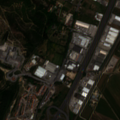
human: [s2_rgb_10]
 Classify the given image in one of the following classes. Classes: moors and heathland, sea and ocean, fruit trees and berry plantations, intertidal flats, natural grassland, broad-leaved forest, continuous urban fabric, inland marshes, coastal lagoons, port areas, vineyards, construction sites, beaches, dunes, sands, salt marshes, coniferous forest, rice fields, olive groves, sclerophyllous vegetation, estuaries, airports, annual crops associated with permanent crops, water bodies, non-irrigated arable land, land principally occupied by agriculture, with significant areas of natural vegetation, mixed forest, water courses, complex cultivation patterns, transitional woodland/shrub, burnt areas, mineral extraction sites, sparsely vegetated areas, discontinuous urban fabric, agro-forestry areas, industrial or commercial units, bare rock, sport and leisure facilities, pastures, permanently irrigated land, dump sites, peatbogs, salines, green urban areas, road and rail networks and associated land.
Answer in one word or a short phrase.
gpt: discontinuous urban fabric, industrial or commercial units, road and rail networks and associated land, permanently irrigated land, complex cultivation patterns, land principally occupied by agriculture, with significant areas of natural vegetation, mixed forest